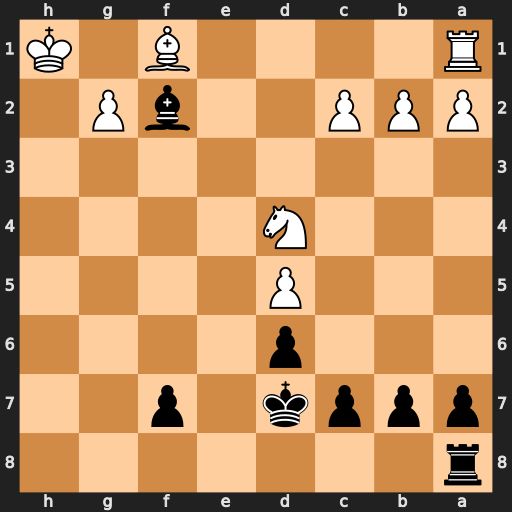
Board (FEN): r7/pppk1p2/3p4/3P4/3N4/8/PPP2bP1/R4B1K
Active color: b
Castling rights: -
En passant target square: -
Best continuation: Rh8#